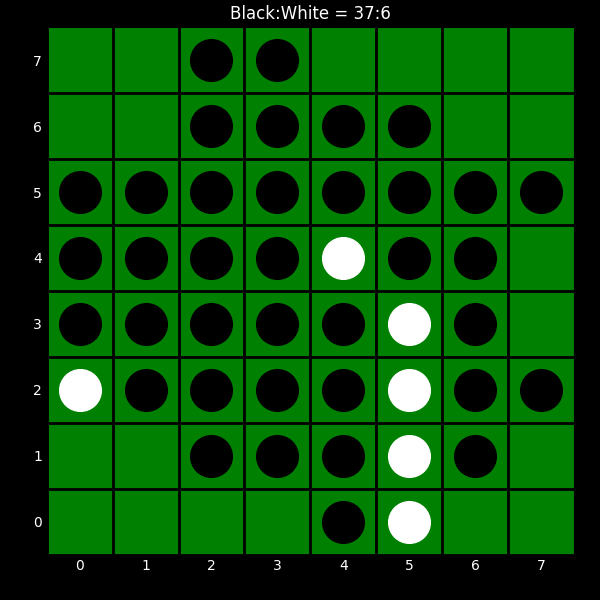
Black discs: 37
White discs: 6